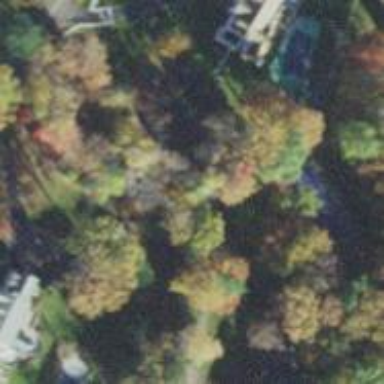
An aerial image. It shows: Driveway leading to service road.